Interaction volume radius: 5 \u00c5
Interaction volume height: 30 \u00c5
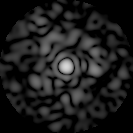
Disorder parameter: 0.8677